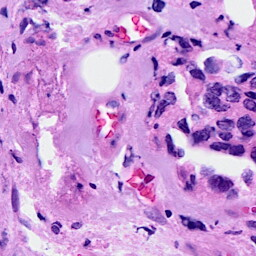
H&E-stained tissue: Breast